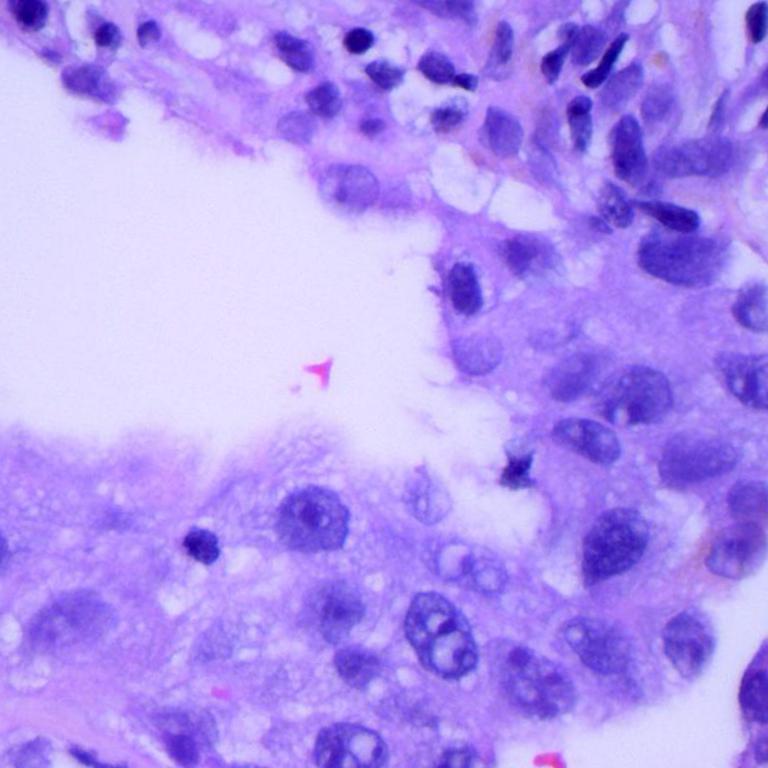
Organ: lung
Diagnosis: adenocarcinomas